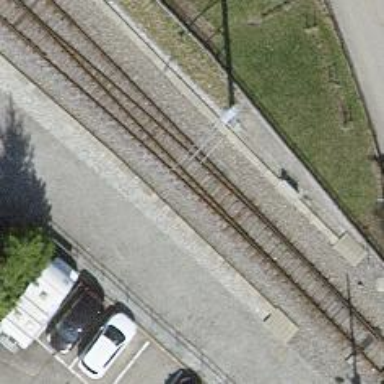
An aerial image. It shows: Single-track railway with electrified contact lines.